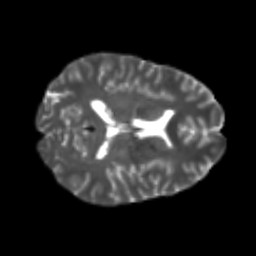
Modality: T2w
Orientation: axial
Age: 24
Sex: male
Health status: healthy
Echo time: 0.074 s